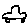
Label: car